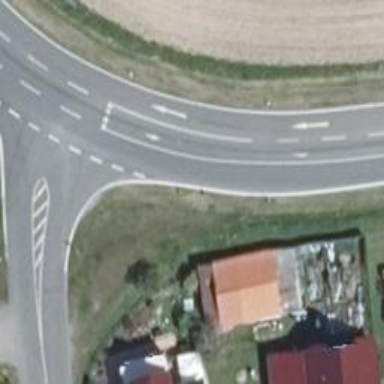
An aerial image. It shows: Secondary road with asphalt surface.